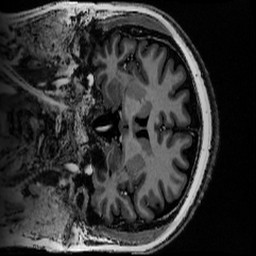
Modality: MP2RAGE
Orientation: coronal
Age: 57
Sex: female
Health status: healthy